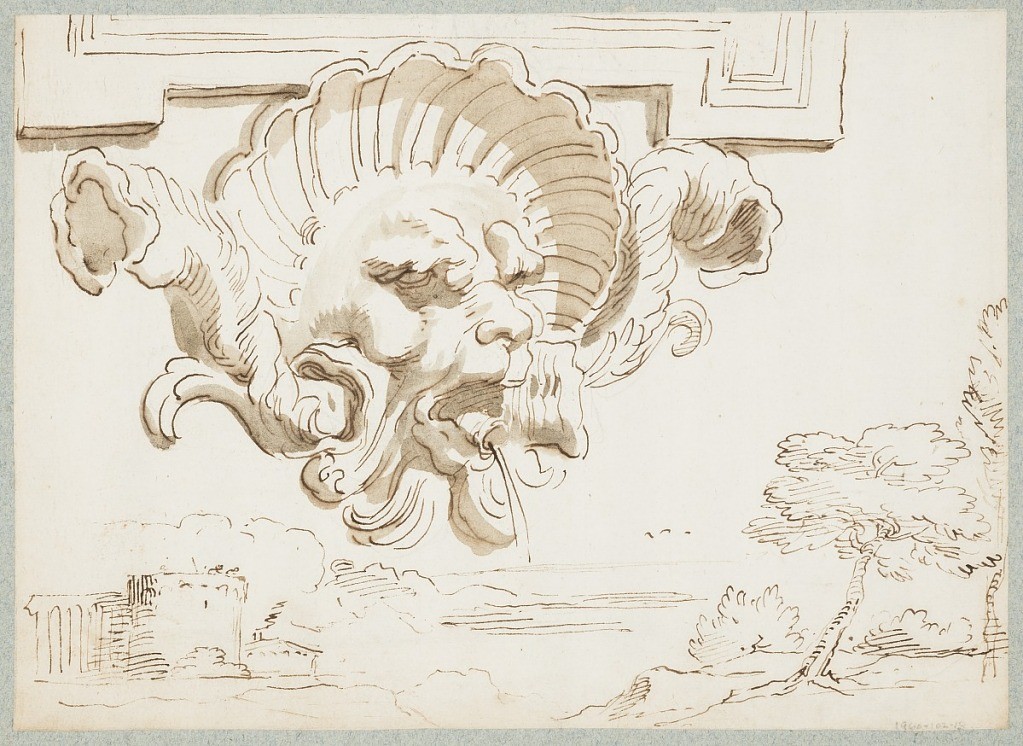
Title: Design for a Fountain with Landscape
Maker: Gilles-Marie Oppenord, French, 1672–1742
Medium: Pen and brown ink with brown wash on paper
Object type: Album page
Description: Design for a fountain spigot with a grotesque lion head and rocaille ornament. At the bottom of the page is a landscape with trees and ruins. One sheet of paper drawn on recto and verso, mounted onto an album page with window cutout to see verso.